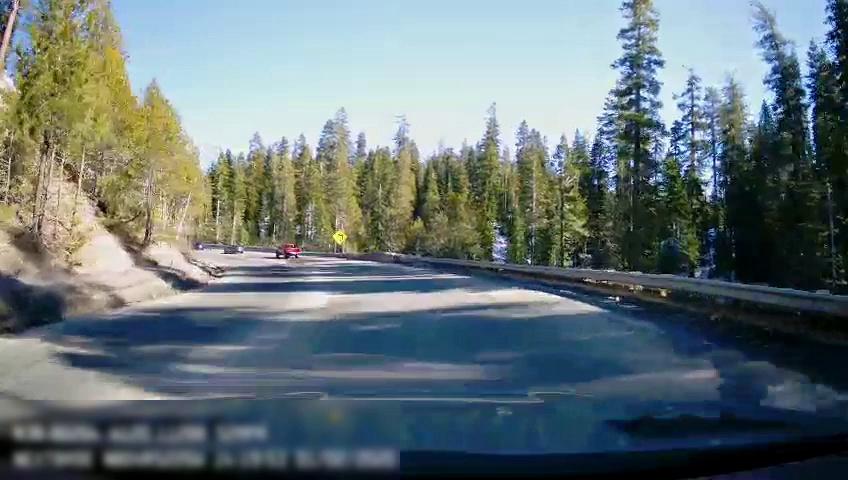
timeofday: Day
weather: Sunny
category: Drivable Space
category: Vehicles | Truck
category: Vehicles | Car
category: Vehicles | Car
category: Traffic | Signs